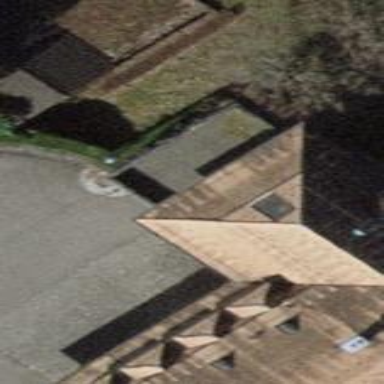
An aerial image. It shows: View of roof of building.